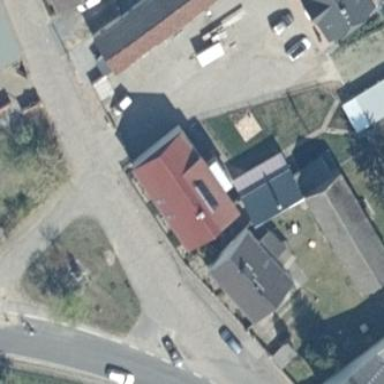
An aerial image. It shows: Residential building.